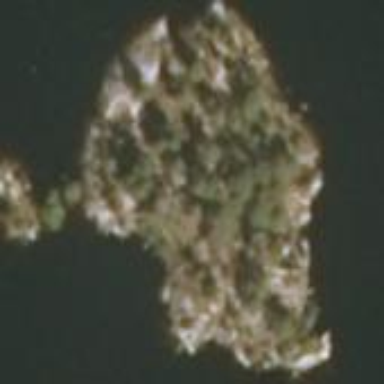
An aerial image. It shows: Image showing island.